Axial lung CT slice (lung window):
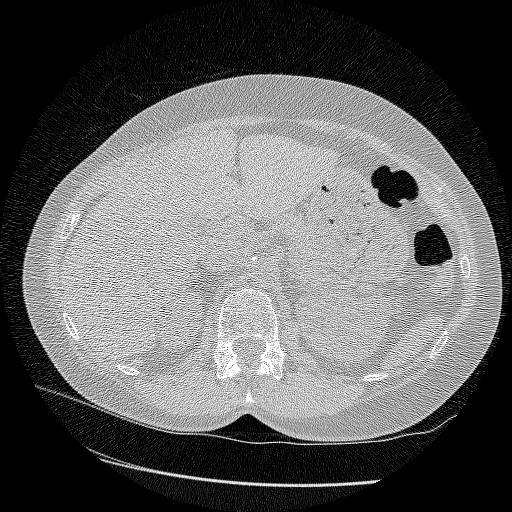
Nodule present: no